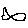
Label: fish